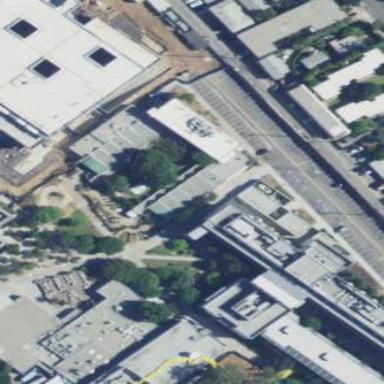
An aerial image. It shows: College building.